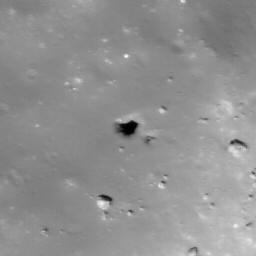
Pit: Jackson 5
Host crater: Jackson
Host type: impact_melt
Lunar coordinates: latitude 22.306, longitude 197.085